Question: I have lost files mysteriously a few times from my Eclipse workspace folder, and previously I assumed that I must have deleted them, but this time I know for sure that I didn't.
I entered a folder for a Java project. I listed the files. There were several text files. I then opened one in gedit to look at it. As far as I remember, I then did something in libreoffice Calc (to a spreadsheet file in a completely separate location), then I made some changes to the Java file in Eclipse. It would then have been automatically compiled. I then went back to the terminal to execute the program, but it wouldn't run. Listing the files shows that the reason it wouldn't run is that all the text files have disappeared and so has one of the .jar files (called stanford-parser.jar) but not another. I've searched my computer for these files and I can confirm they've gone.
A screenshot from my terminal illustrates this.

Can anyone help me to understand how this is happened, so I can avoid it happening again? Could compilation delete the files?
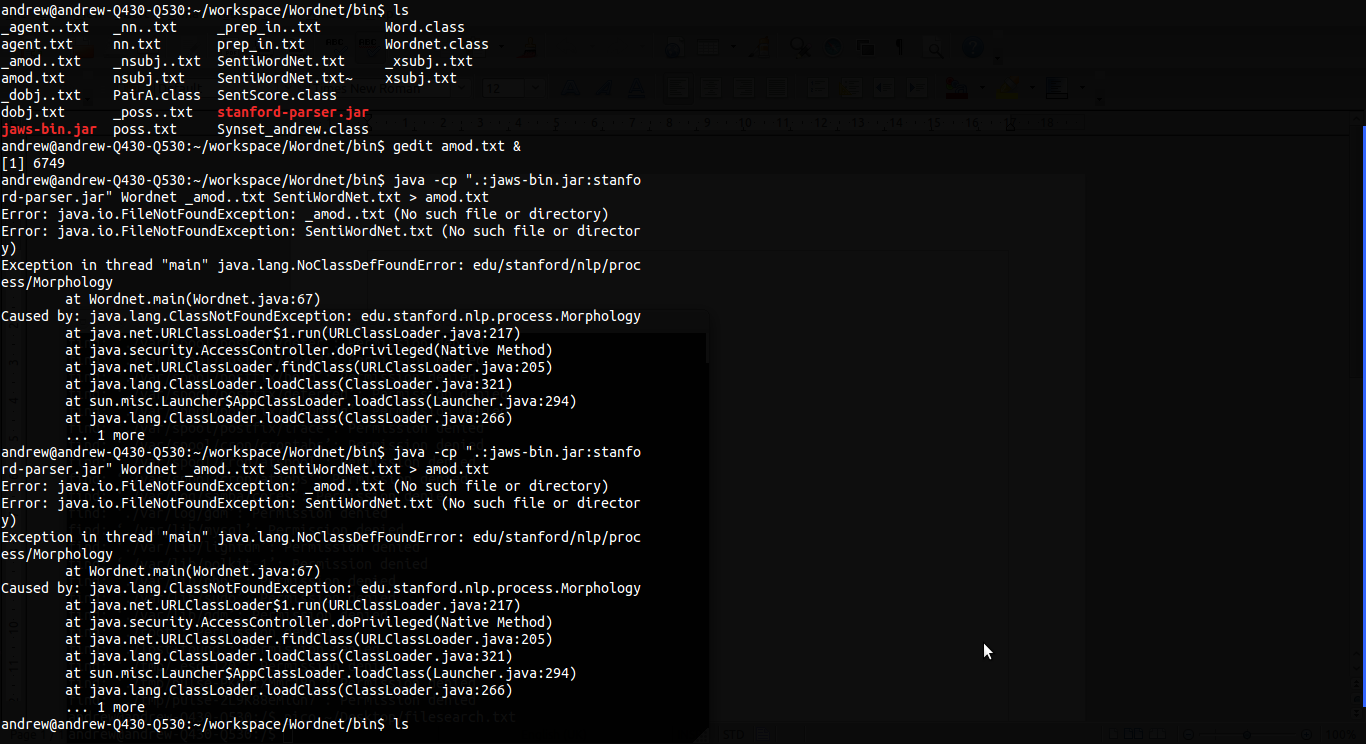
Answer: You seem to be storing source files in the bin directory of your Eclipse project, which is probably the target directory used by Eclipse to put the compiled classes. Store your sources in the source folder. The target folder is completeley deleted by Eclipse each time the project is cleaned up.
Note that non .java files stored in the source directory are automatically copied to the target directory by Eclipse. They're considered as resources that must be available at runtime in the compiled application.